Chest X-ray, AP view. Patient: 57 years old, sex F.
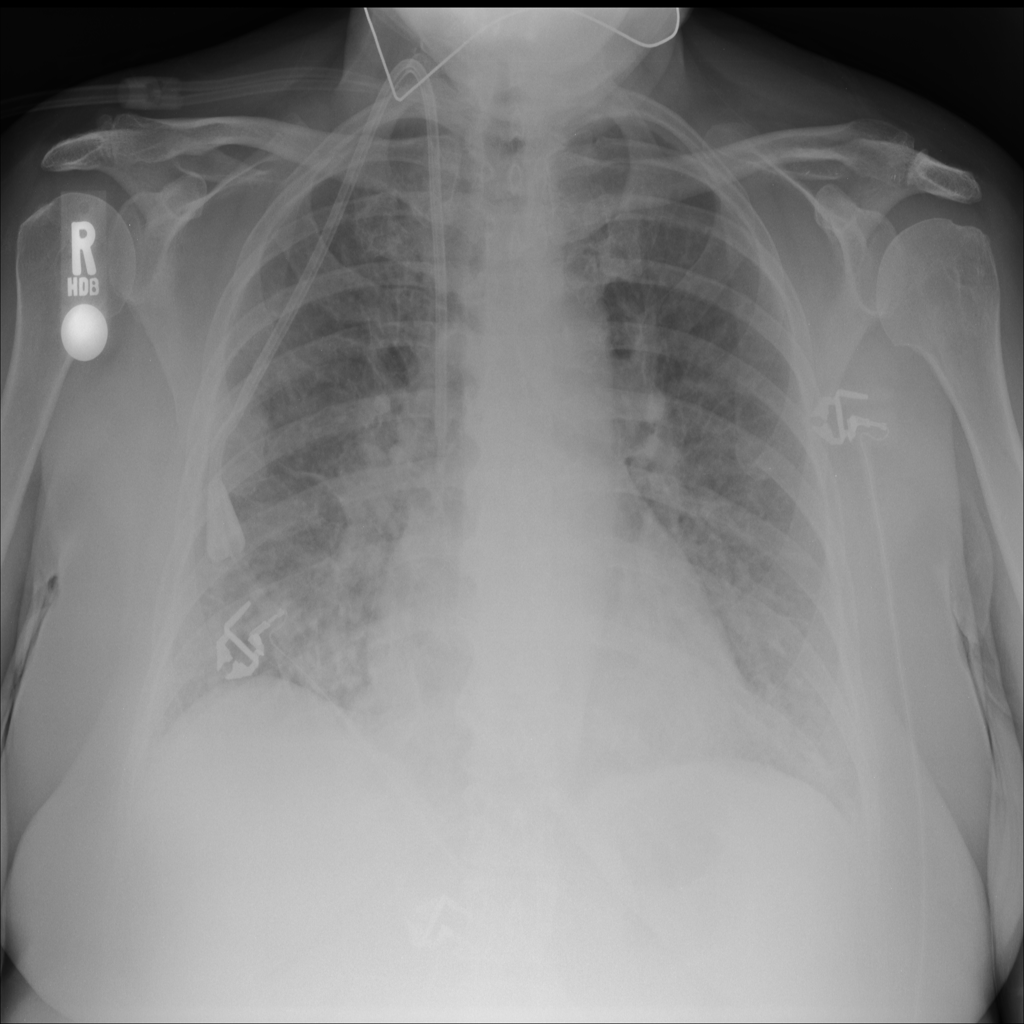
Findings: No Finding